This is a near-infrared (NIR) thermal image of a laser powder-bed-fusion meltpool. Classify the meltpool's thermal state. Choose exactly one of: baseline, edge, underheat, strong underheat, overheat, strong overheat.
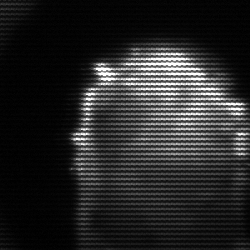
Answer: baseline